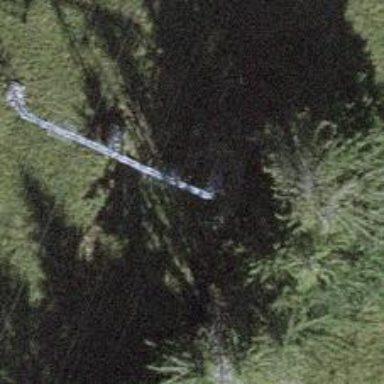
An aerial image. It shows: Pylon used for aerialway.